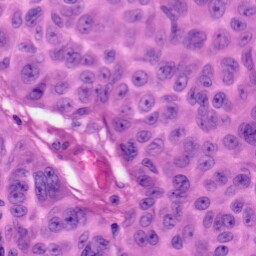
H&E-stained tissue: Skin